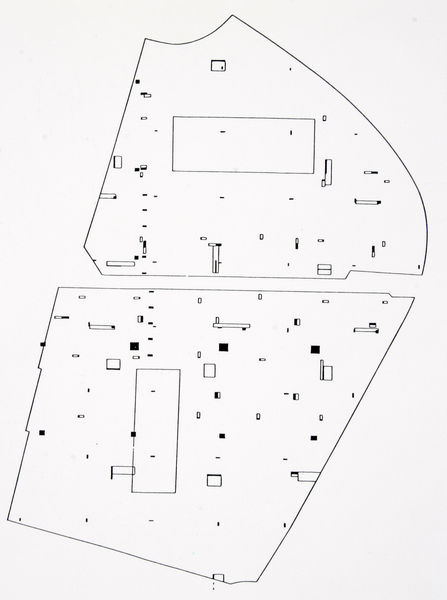
Titel: Paris, Parc de la Villette (Wettbewerbsprojekt) - Verteilungsdiagramm der Immobilien
Künstler: OMA (Office for Metropolitan Architecture)
Schlagwörter: weiß, komposition, schwarz, zeichnung, felder, umrisse, studie, abstrakt, formen, grafik, linien, rechtecke, rechteck, flecken, quadrate, plan, grundstücke